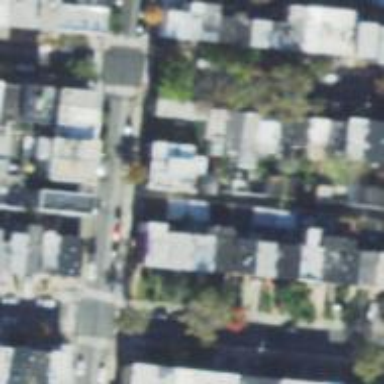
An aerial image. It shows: Alley classified as service road.